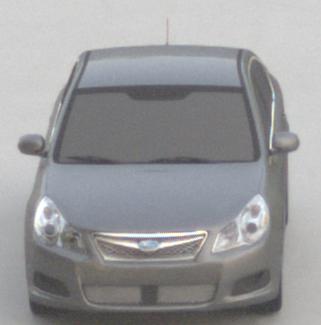
Make: Subaru
Model: Legacy 2.0R
Detailed model: Legacy (IV) Limousine
Model produced from: 2007/09
Model produced until: 2008/10
Doors: 4
Color: gray
Road condition: dry road
Daytime: sunrise or sunset
Contrast: low contrast